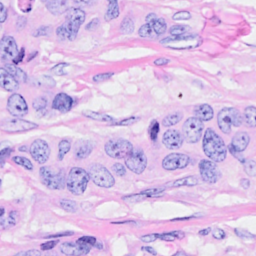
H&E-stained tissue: Breast